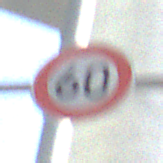
Verkehrszeichen: Geschwindigkeit60
Umgebung: Outdoor, Urban
Tageszeit: MorningAfternoon
Wetter: PartlyCloudy
Licht: Natural
Jahreszeit: NotSpecified
Kontrast: HighContrast